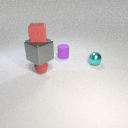
small purple rubber cylinder behind small red rubber sphere